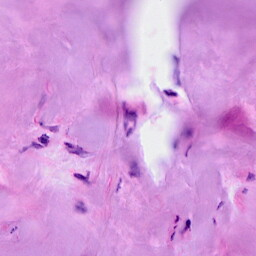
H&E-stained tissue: Breast